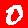
Digit: 0